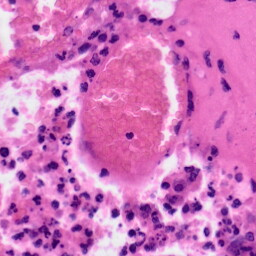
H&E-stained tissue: Colon